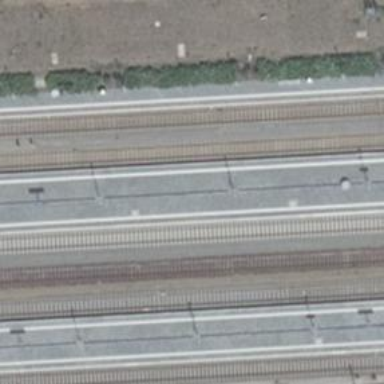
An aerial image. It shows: Railway signal.